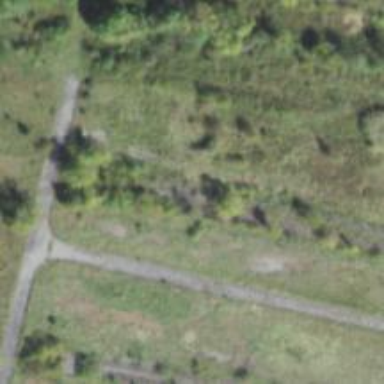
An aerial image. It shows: Abandoned railway.